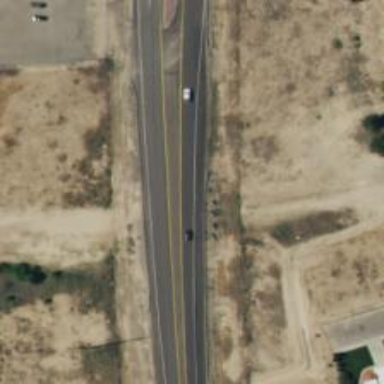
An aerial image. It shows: Asphalt road classified as trunk highway.